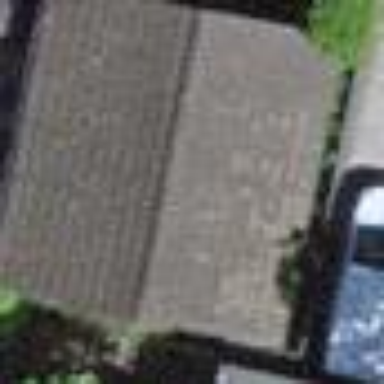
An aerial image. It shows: Garage building.